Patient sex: F
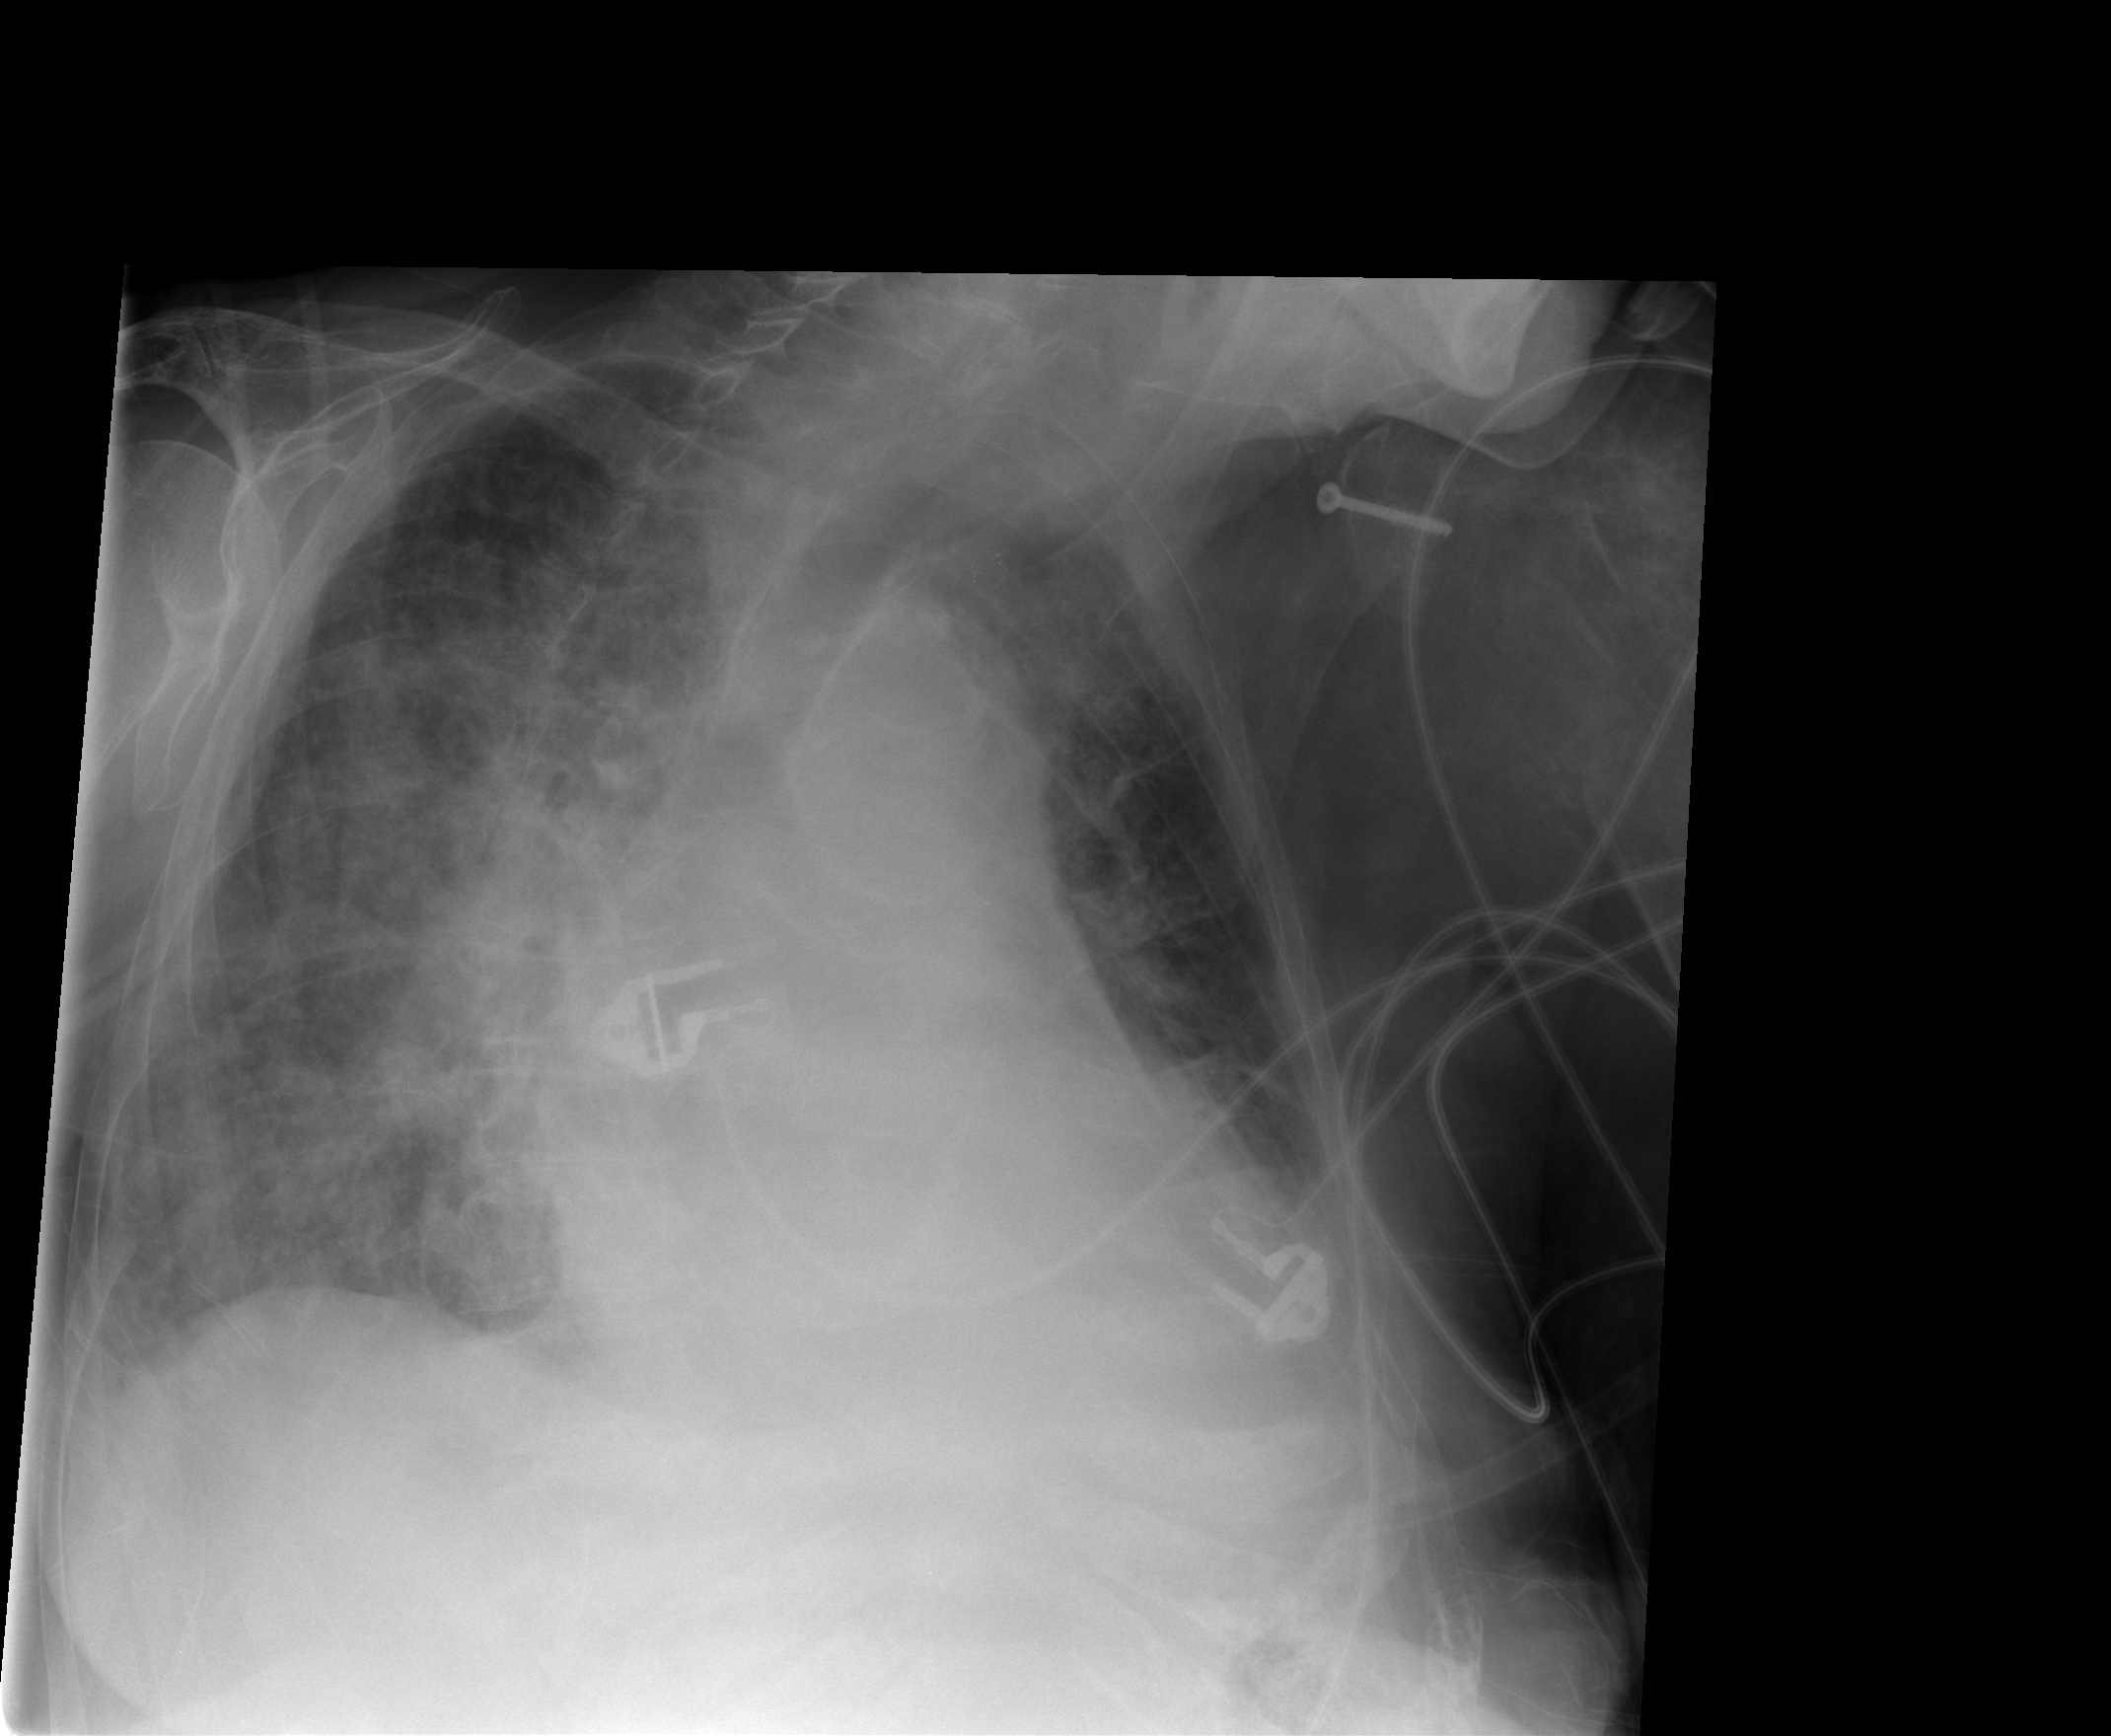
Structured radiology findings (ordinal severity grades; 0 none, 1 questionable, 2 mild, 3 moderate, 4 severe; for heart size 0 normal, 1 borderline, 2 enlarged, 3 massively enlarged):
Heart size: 2
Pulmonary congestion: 2
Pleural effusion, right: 1
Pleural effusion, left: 2
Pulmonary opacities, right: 3
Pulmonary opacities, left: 2
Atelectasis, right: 2
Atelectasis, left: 2